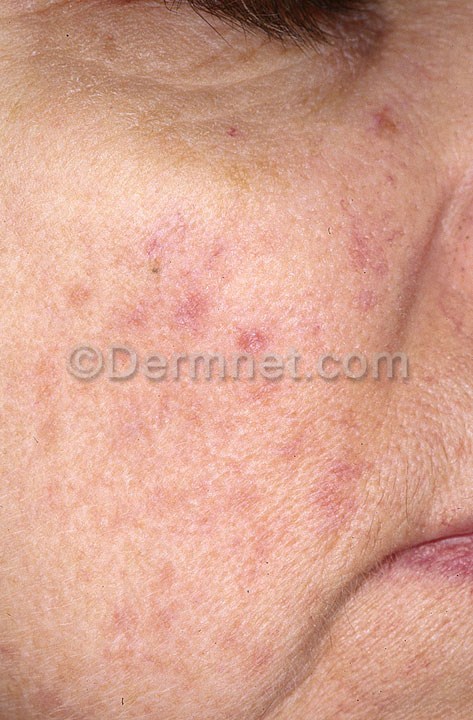
Disease: Acne and Rosacea Photos